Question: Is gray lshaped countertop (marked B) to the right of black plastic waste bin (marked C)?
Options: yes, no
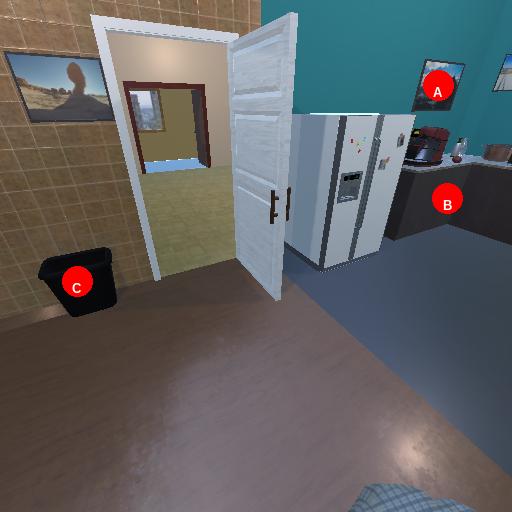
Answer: yes